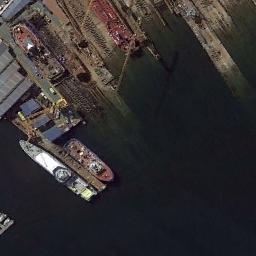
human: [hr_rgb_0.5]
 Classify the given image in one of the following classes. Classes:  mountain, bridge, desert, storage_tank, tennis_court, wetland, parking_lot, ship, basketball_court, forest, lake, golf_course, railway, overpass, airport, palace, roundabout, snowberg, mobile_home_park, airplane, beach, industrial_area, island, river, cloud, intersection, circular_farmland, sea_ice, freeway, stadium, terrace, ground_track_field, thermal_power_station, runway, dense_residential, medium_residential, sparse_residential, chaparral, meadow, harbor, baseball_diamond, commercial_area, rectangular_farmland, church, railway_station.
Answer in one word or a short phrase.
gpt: ship